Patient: sex M, age 69
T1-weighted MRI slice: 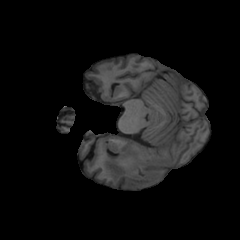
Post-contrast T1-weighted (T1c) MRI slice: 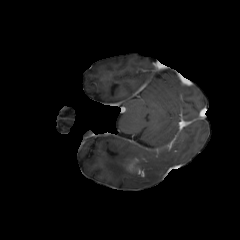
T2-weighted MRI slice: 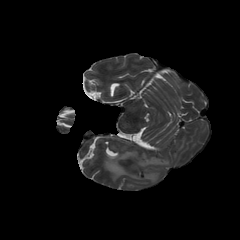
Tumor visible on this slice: yes
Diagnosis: Glioblastoma, IDH-wildtype
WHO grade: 4